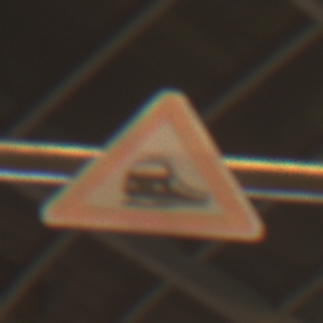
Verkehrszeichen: Bahnuebergang
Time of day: NotSpecified
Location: Indoor (Urban)
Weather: NotSpecified
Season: NotSpecified
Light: Artificial